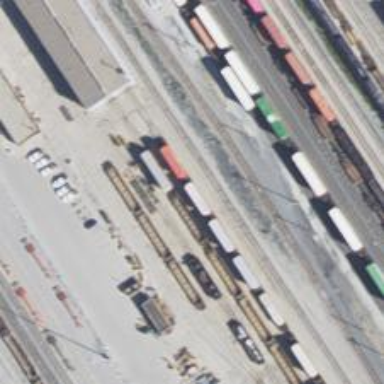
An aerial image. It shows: Railway yard used for servicing trains.